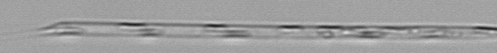
Label: Rhizosolenia